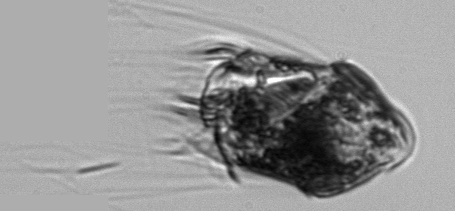
Label: Strombidium_morphotype1